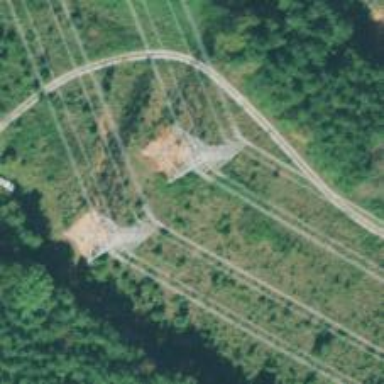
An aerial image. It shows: Lattice structure tower used for power distribution.